Question: Im using line chart from Google Charts. I show date on hAxis (horizontal). My major gridlines show date normally. But there are time labels between date labels. And i dont want time labels.

I tried to put that property in hAxis on chart options but nothing changed
'minorGridlines:{textPosition: 'none' }'
hAxis options;
'''
hAxis: {titleTextStyle: {color: '#0000ff'},
slantedText:true, slantedTextAngle:60,format: 'd/M/yy',minorGridlines:{textPosition: 'none' },gridlines: {
count: -1,
units: {
days: {format: ['d.MM']},
hours: {format: ['HH:mm']},
}
}
},
'''
is there anyone who knows the solution?
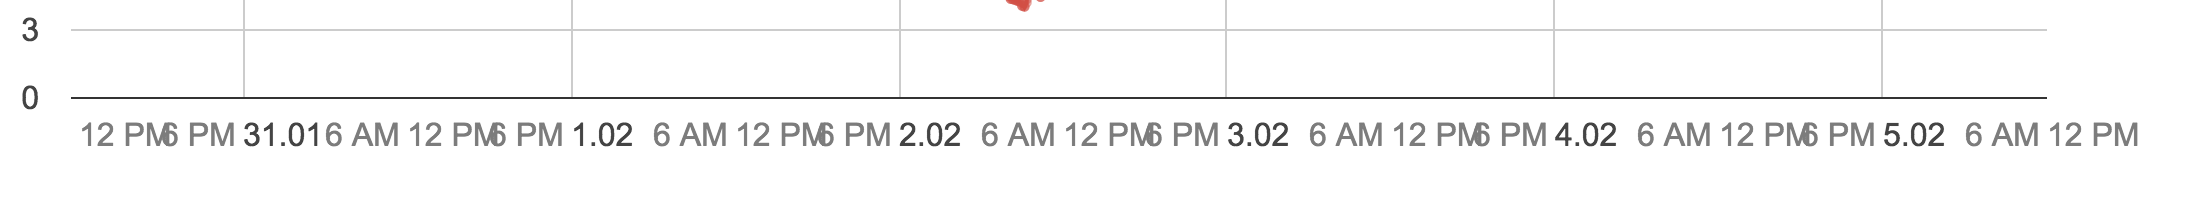
Answer: first, remove the options for 'gridlines'.
however, this could cause the same date labels to repeat.
to prevent from repeating,
you can provide your own 'ticks'.
the 'hAxis.ticks' option takes an array, in this case, of dates.
to build the 'ticks' array, we can use data table method --> 'getColumnRange(colIndex)'
this will return the 'min' & 'max' values of the column.
then we can to build our 'ticks' array.
'''
// build hAxis ticks
var hAxisTicks = [];
var dateRange = data.getColumnRange(0);
var oneDay = (24 * 60 * 60 * 1000);
for (var i = dateRange.min.getTime(); i <= dateRange.max.getTime(); i = i + oneDay) {
hAxisTicks.push(new Date(i));
}
'''
see following working snippet...
'''
google.charts.load('current', {
packages: ['corechart']
}).then(function () {
var data = new google.visualization.DataTable();
data.addColumn('date', 'Date');
data.addColumn('number', 'Y');
data.addRows([
[new Date(2019, 0, 1, 0), 10],
[new Date(2019, 0, 1, 6), 20],
[new Date(2019, 0, 1, 12), 30],
[new Date(2019, 0, 1, 18), 40],
[new Date(2019, 0, 2, 0), 10],
[new Date(2019, 0, 2, 6), 20],
[new Date(2019, 0, 2, 12), 30],
[new Date(2019, 0, 2, 18), 40],
[new Date(2019, 0, 3, 0), 10],
[new Date(2019, 0, 3, 6), 20],
[new Date(2019, 0, 3, 12), 30],
[new Date(2019, 0, 3, 18), 40],
[new Date(2019, 0, 4, 0), 10],
[new Date(2019, 0, 4, 6), 20],
[new Date(2019, 0, 4, 12), 30],
[new Date(2019, 0, 4, 18), 40],
]);
// build hAxis ticks
var hAxisTicks = [];
var dateRange = data.getColumnRange(0);
var oneDay = (24 * 60 * 60 * 1000);
for (var i = dateRange.min.getTime(); i <= dateRange.max.getTime(); i = i + oneDay) {
hAxisTicks.push(new Date(i));
}
var chart = new google.visualization.LineChart(document.getElementById('chart_div'));
chart.draw(data, {
hAxis: {
format: 'd/M/yy',
ticks: hAxisTicks
}
});
});
'''
'''
<script src="https://www.gstatic.com/charts/loader.js"></script>
<div id="chart_div"></div>
'''
---
building the ticks manually will cause a performance hit,
but only by a couple milliseconds, which is nothing.
see following working snippet,
540 rows are drawn, the milliseconds it takes to build the ticks are shown in the console...
'''
google.charts.load('current', {
packages: ['corechart']
}).then(function () {
var data = new google.visualization.DataTable();
data.addColumn('date', 'Date');
data.addColumn('number', 'Y');
for (var i = (new Date(2019, 0, 1)).getTime(); i <= (new Date(2019, 3, 1)).getTime(); i = i + (4 * 60 * 60 * 1000)) {
data.addRow([new Date(i), i]);
}
// build hAxis ticks
var test = new Date();
console.log('rows', data.getNumberOfRows());
var hAxisTicks = [];
var dateRange = data.getColumnRange(0);
var oneDay = (24 * 60 * 60 * 1000);
for (var i = dateRange.min.getTime(); i <= dateRange.max.getTime(); i = i + oneDay) {
hAxisTicks.push(new Date(i));
}
console.log('milliseconds', ((new Date()).getTime() - test.getTime()));
var chart = new google.visualization.LineChart(document.getElementById('chart_div'));
chart.draw(data, {
hAxis: {
format: 'd/M/yy',
ticks: hAxisTicks
}
});
});
'''
'''
<script src="https://www.gstatic.com/charts/loader.js"></script>
<div id="chart_div"></div>
'''